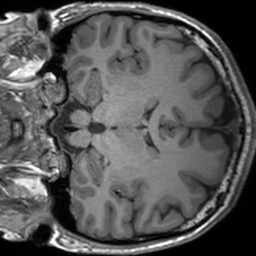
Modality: T1w
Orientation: coronal
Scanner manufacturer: siemens
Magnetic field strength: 3 T
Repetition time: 1.54 s
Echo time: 0.00234 s